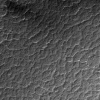
Atmospheric dust classification: not_dusty